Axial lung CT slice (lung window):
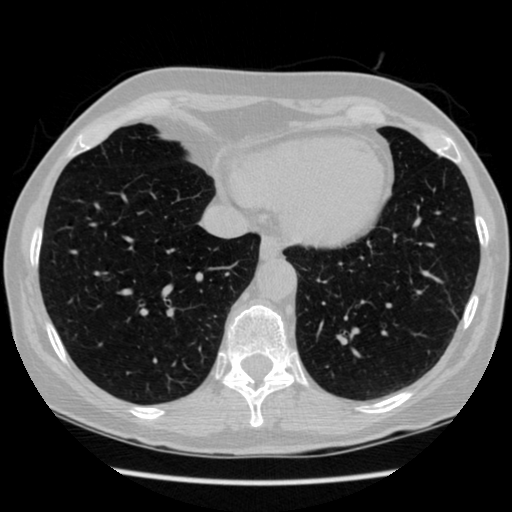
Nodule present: no